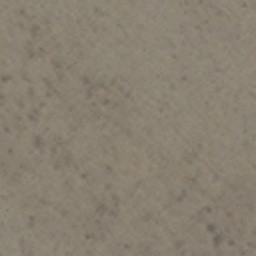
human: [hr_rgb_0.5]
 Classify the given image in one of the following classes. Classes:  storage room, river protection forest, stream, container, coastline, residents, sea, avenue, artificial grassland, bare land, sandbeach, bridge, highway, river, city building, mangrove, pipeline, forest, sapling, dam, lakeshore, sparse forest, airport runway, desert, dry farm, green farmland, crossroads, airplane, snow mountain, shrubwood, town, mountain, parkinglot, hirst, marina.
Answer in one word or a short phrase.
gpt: bare land